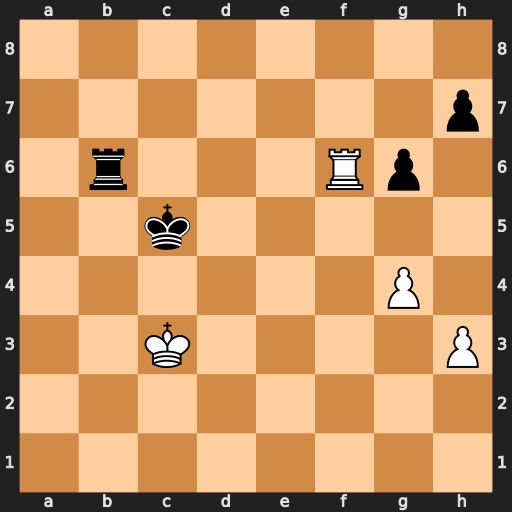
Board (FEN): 8/7p/1r3Rp1/2k5/6P1/2K4P/8/8
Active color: w
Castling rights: -
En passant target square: -
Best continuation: Rxb6 Kxb6 Kd4 Kc6 Ke5 Kd7 Kf6 Ke8 Kg7